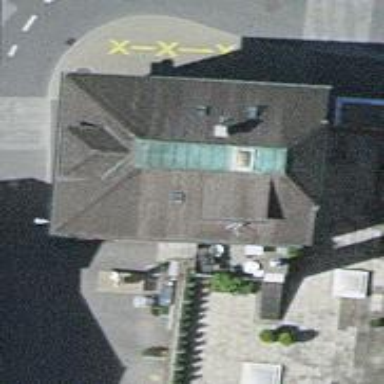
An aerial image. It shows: Restaurant.